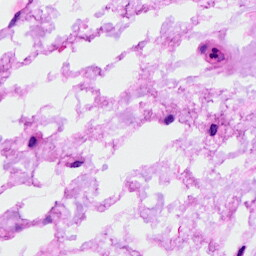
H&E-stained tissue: Ovarian